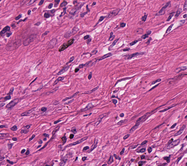
Tumor epithelial tissue: no
Tumor-associated stroma tissue: yes
Normal tissue: no